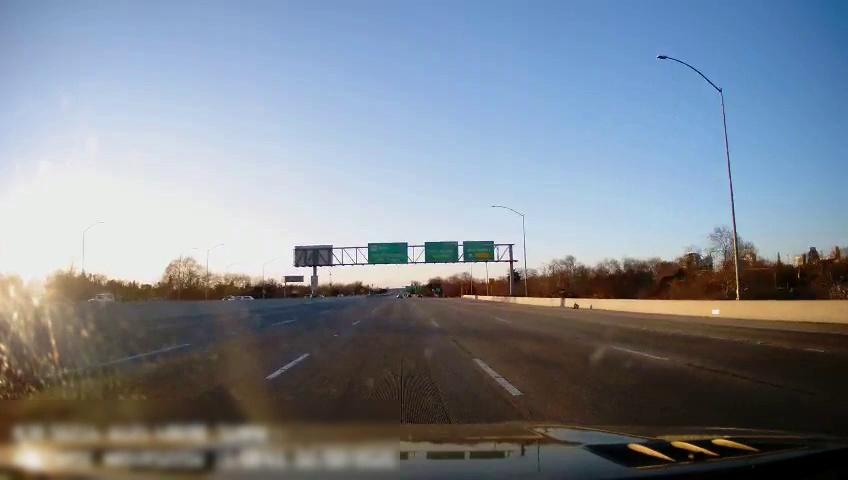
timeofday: Day
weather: Sunny
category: Drivable Space
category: Vehicles | SUV
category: Lanes | Current Lane
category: Lanes | Current Lane
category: Lanes | Alternate Lane
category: Lanes | Alternate Lane
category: Traffic | Signs
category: Traffic | Signs
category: Traffic | Signs